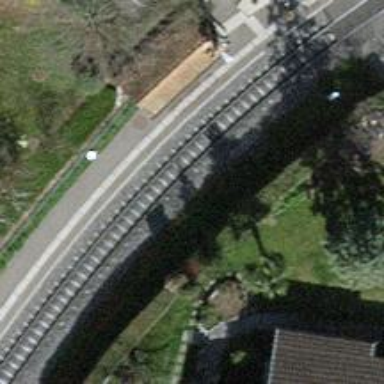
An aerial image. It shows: Halt on the railway.